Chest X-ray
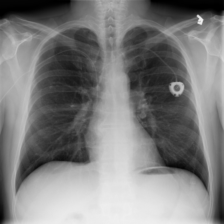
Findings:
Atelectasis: negative
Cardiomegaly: negative
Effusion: negative
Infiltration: negative
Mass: negative
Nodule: negative
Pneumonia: negative
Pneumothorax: negative
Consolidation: negative
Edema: negative
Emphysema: negative
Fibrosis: negative
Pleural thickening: negative
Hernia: negative